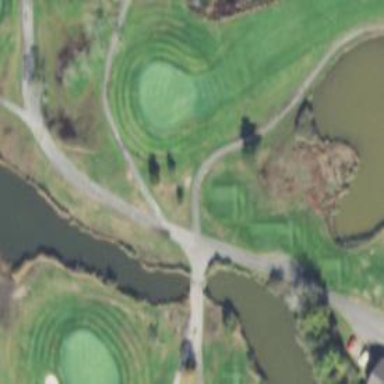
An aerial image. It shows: Path used for both walking and golf.